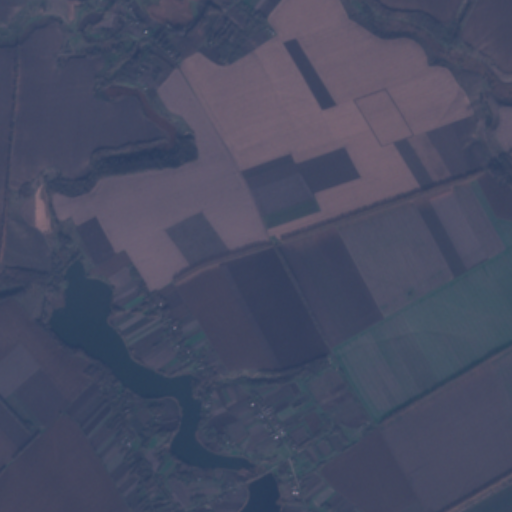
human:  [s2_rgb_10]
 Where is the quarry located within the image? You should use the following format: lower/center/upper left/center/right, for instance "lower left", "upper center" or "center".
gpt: The quarry is located in the upper left of the image.
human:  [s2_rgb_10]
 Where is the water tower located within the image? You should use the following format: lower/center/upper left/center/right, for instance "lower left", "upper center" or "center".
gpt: The water tower is located in the lower right of the image.
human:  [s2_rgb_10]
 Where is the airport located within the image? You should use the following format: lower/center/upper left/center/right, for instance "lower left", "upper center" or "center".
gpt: There is no airport in the image.